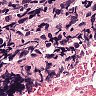
Metastatic tissue present: yes